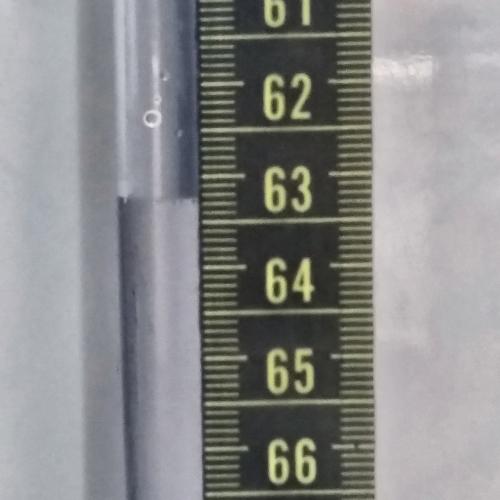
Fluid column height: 63.2 cm